RGB frame:
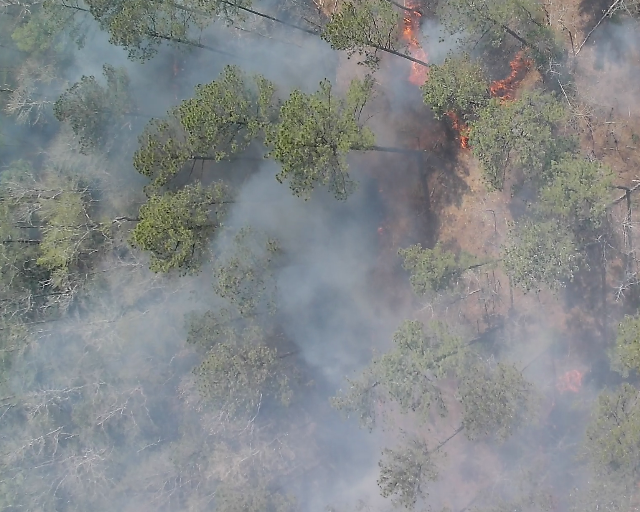
Thermal frame:
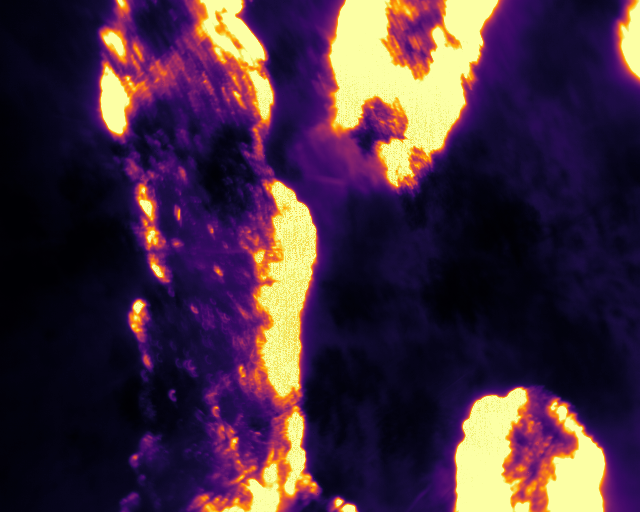
Captured: 2026-02-26 02:29:37
Pixels at or above 80 °C: 76333 (fraction of frame: 0.2329)